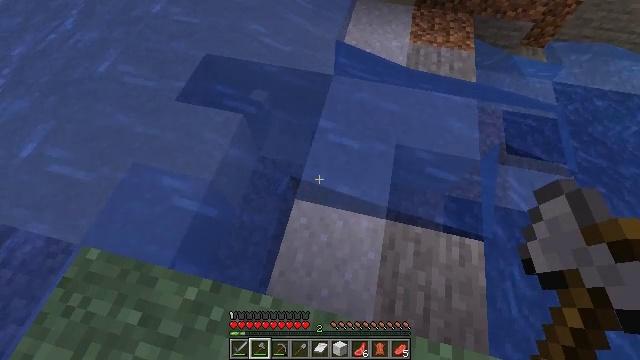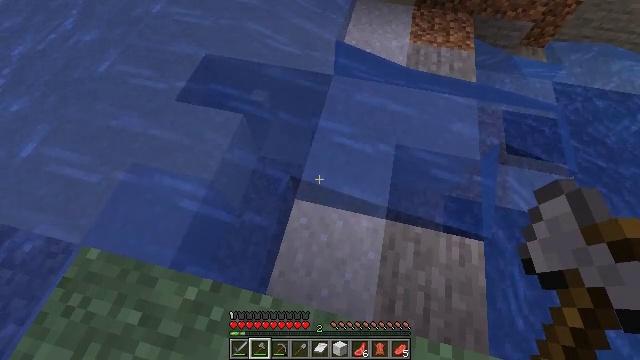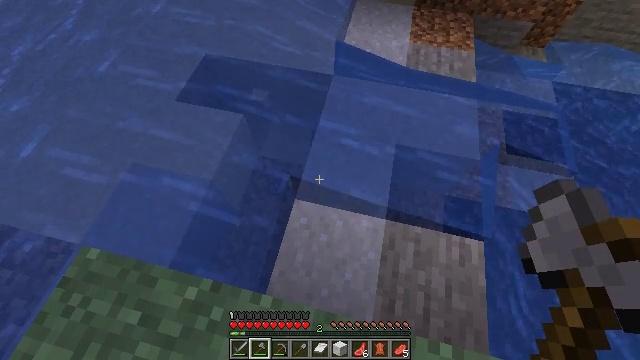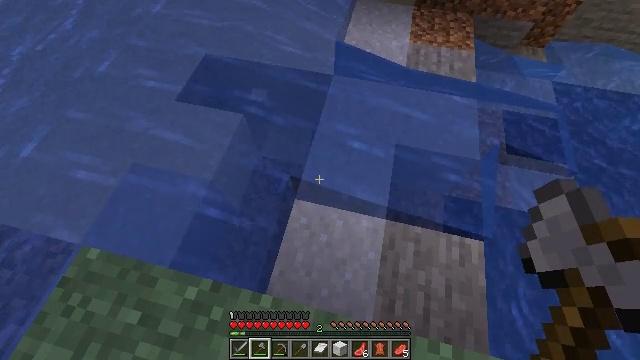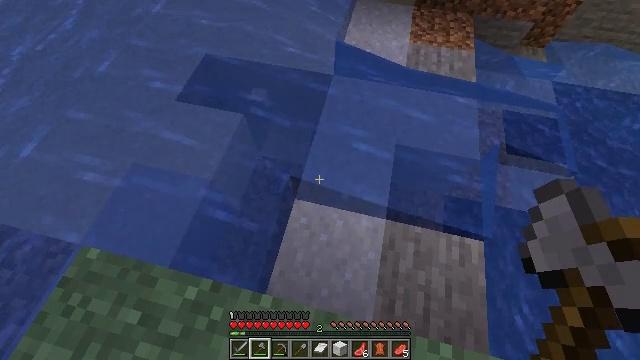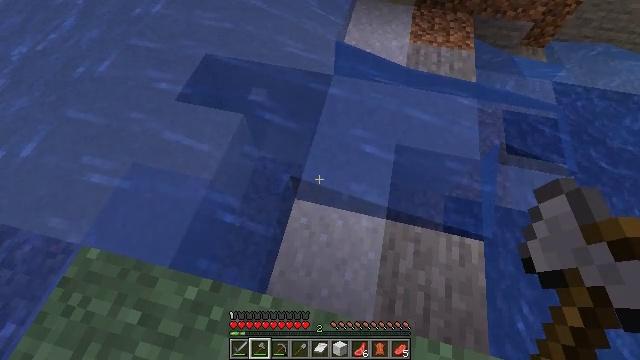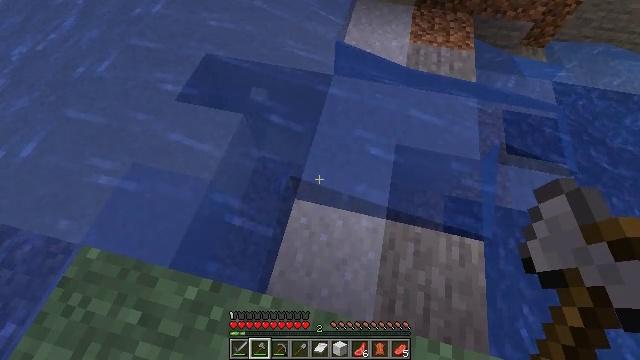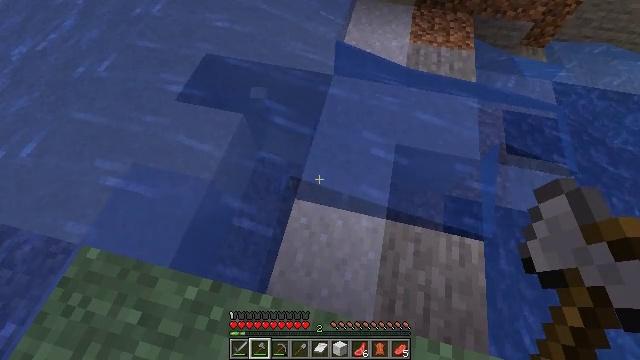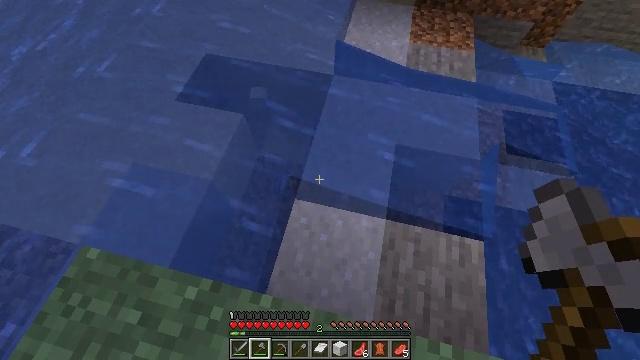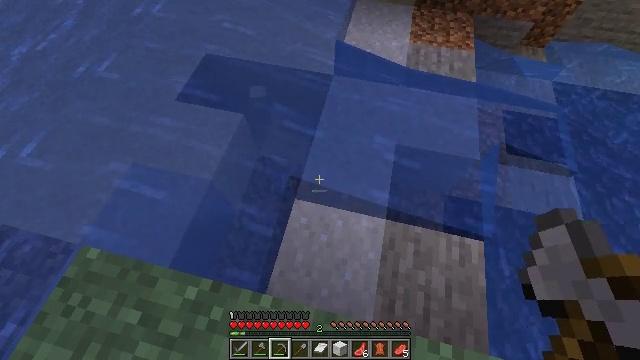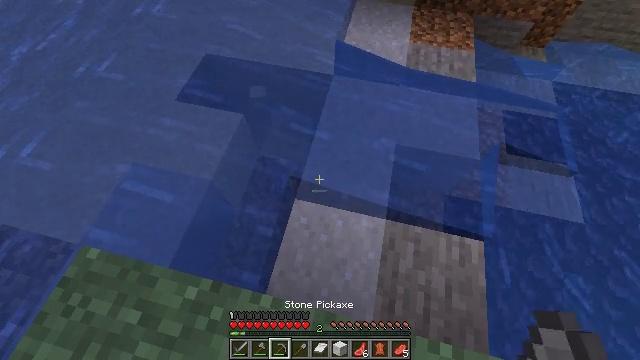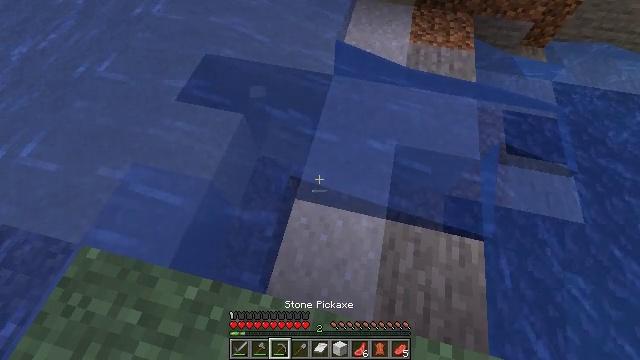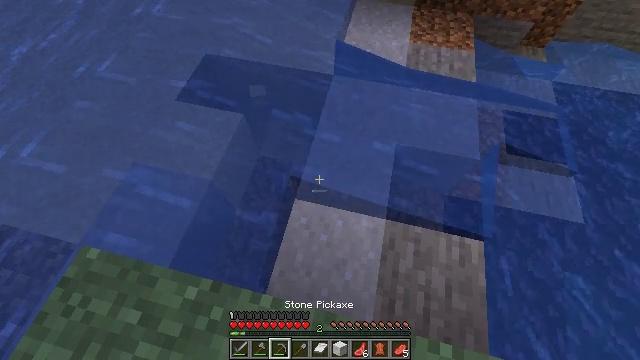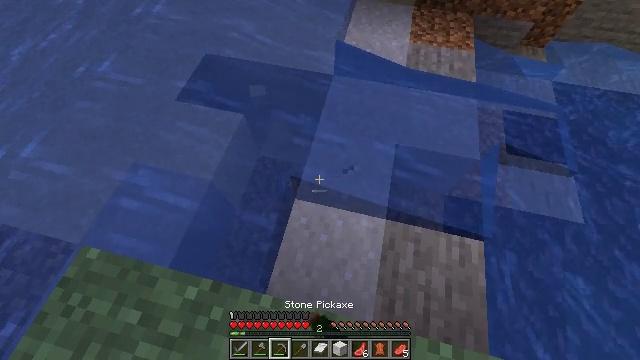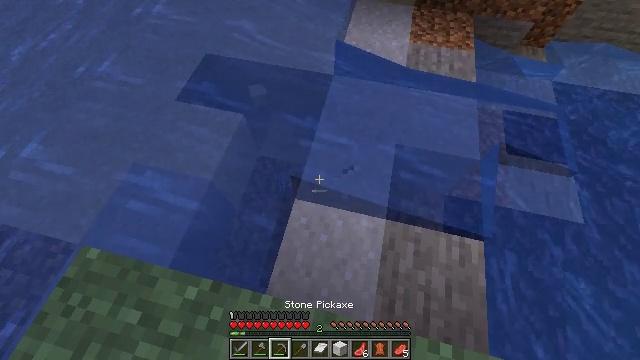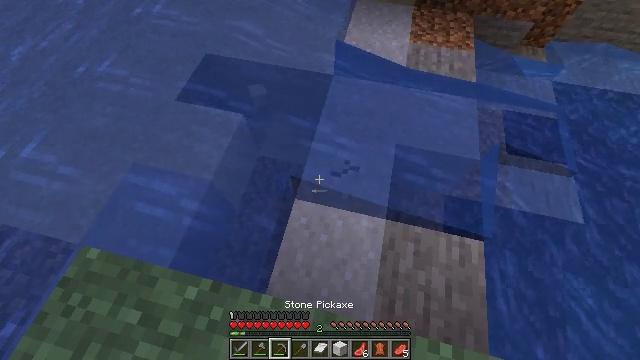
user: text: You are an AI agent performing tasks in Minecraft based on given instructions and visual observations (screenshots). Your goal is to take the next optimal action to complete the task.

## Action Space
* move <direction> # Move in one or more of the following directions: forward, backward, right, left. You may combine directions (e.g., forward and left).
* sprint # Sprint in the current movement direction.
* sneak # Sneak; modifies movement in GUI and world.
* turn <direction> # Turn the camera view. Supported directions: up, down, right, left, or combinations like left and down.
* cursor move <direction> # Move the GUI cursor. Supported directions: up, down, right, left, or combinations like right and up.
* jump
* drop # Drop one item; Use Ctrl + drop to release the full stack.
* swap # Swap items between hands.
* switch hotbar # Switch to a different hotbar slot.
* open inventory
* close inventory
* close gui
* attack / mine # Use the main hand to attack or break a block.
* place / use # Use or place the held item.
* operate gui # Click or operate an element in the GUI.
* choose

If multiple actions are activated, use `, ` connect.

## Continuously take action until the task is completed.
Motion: motion action
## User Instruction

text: Mine the clay from the riverbed.
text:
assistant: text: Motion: no_op
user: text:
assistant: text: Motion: no_op
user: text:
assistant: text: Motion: no_op
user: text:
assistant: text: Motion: no_op
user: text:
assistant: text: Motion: no_op
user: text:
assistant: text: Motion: no_op
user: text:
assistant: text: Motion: no_op
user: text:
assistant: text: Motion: no_op
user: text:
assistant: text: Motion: switch to hotbar 3
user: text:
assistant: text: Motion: switch to hotbar 3
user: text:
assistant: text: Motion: switch to hotbar 3
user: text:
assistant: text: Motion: attack / mine, switch to hotbar 3
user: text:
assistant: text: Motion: attack / mine
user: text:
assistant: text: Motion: attack / mine
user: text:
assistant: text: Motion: attack / mine
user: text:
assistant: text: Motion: attack / mine
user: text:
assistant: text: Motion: attack / mine
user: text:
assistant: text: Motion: attack / mine
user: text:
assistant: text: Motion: attack / mine
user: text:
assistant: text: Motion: attack / mine
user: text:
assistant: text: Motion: attack / mine
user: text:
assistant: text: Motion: attack / mine
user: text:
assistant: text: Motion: attack / mine
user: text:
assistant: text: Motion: attack / mine
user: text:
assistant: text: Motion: attack / mine
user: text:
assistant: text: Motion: attack / mine
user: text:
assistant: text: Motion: attack / mine
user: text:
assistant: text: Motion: attack / mine
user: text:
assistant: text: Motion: attack / mine
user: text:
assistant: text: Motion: attack / mine